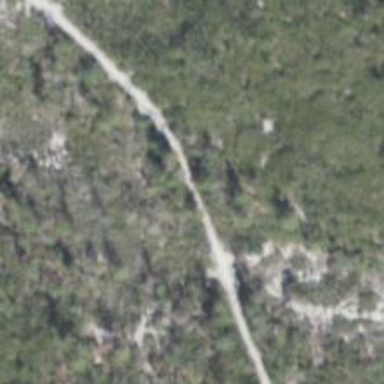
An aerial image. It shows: Path.